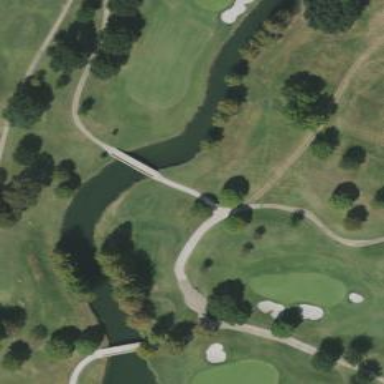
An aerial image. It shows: Golf cartpath that is also road path.